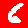
Digit: 6